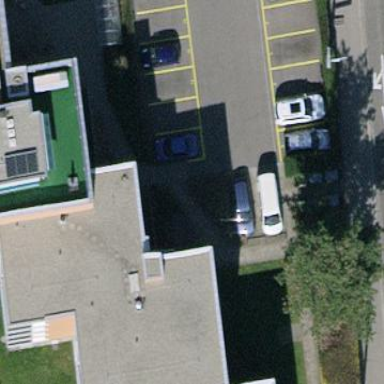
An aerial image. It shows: Flat-roofed apartment building.